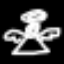
Label: angel